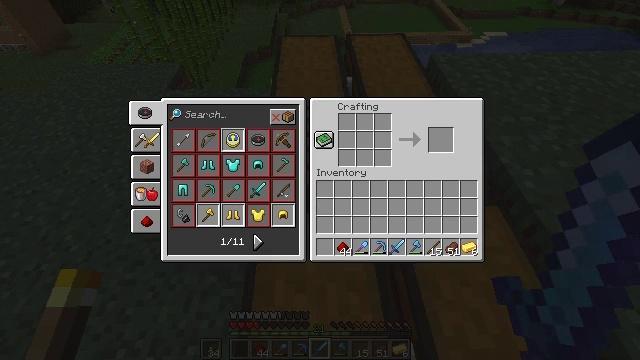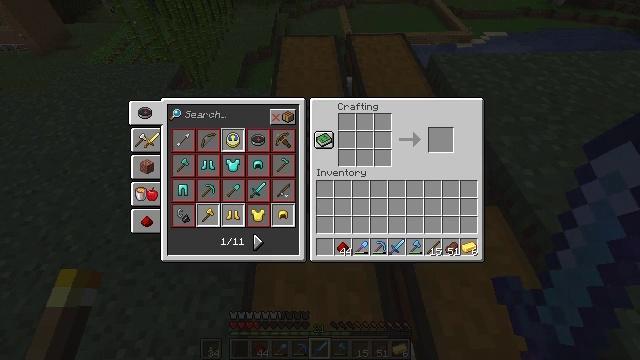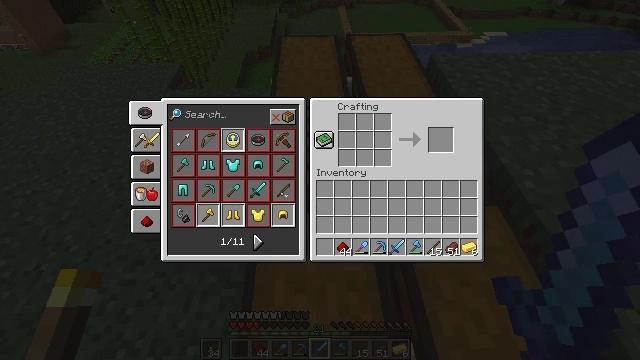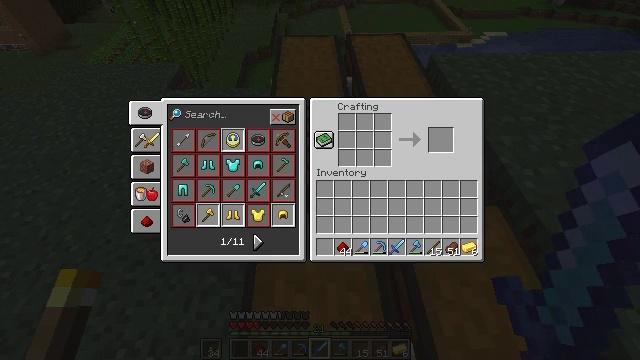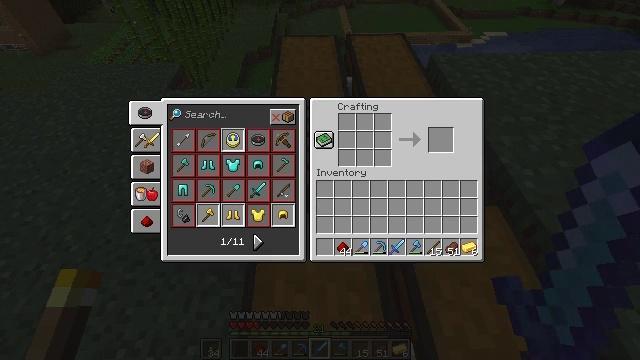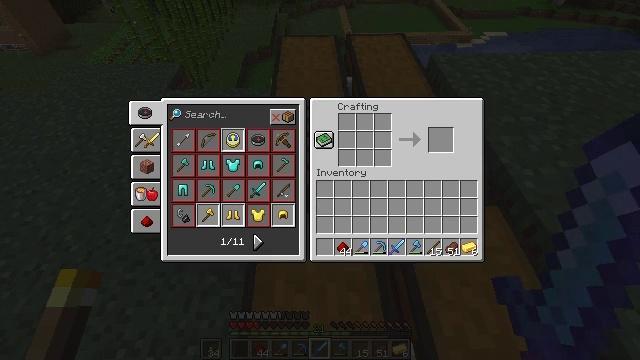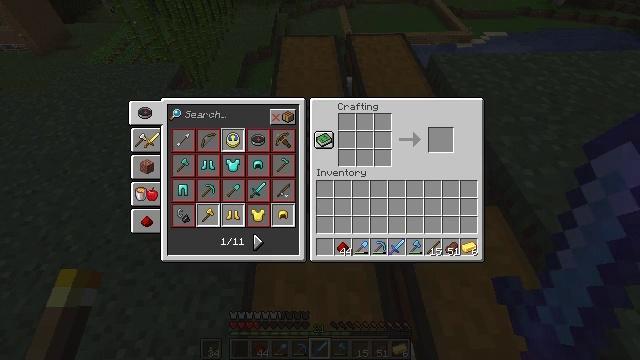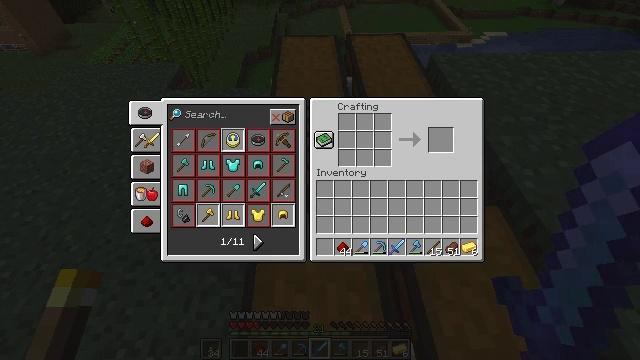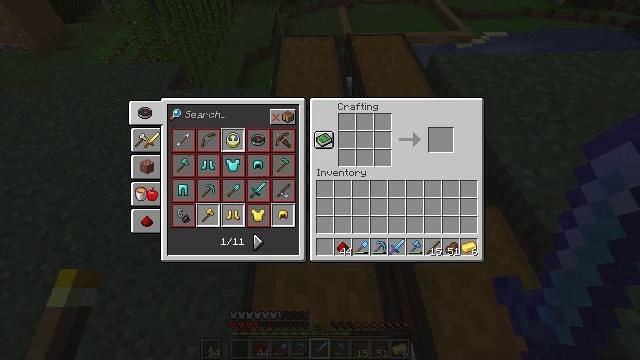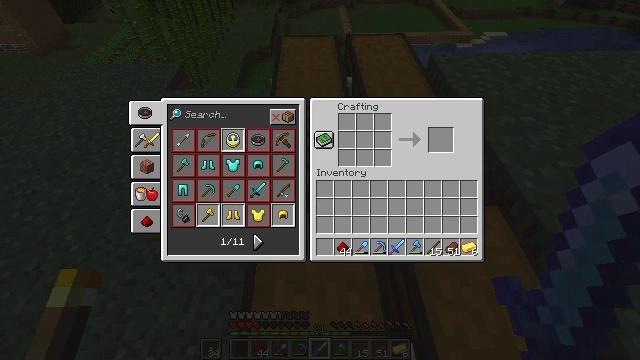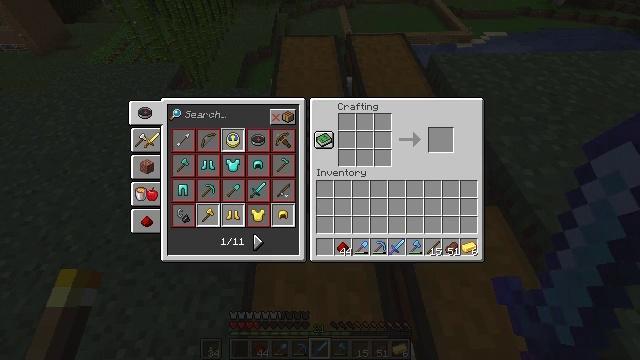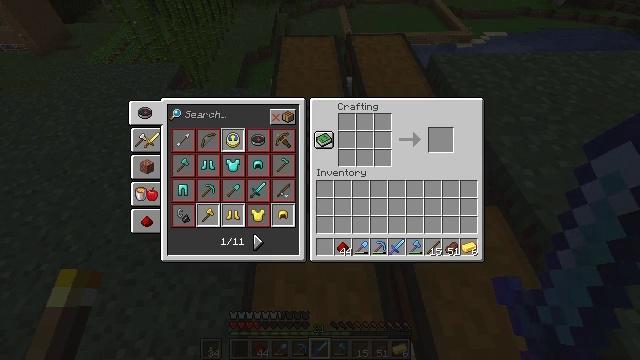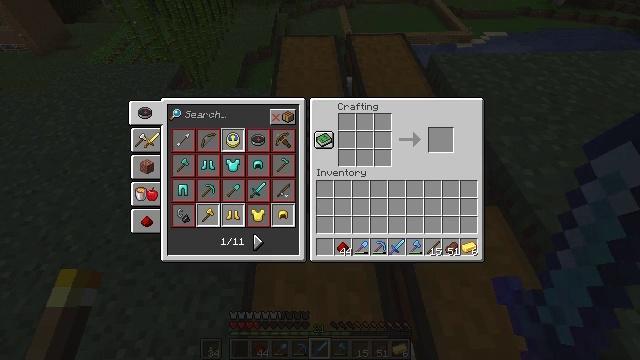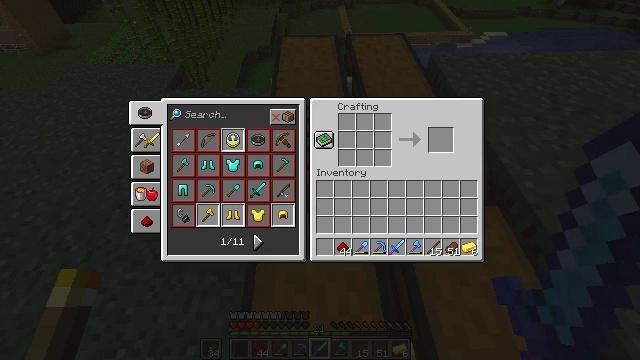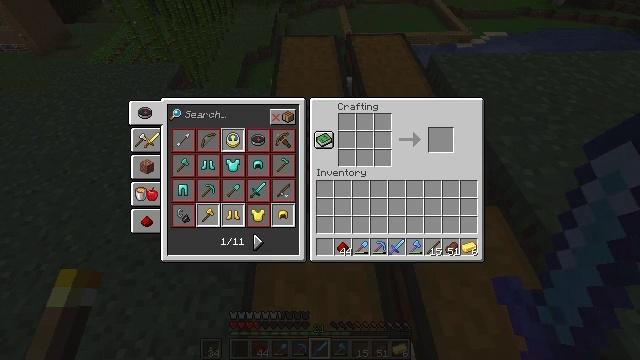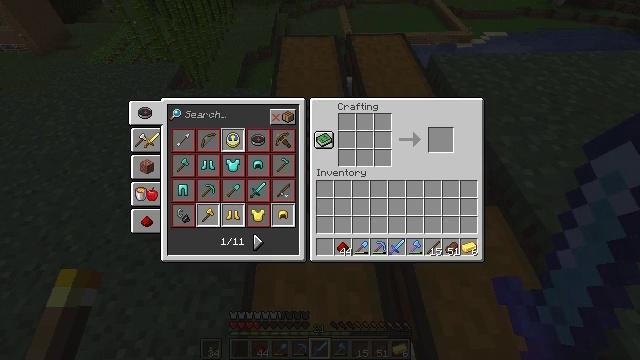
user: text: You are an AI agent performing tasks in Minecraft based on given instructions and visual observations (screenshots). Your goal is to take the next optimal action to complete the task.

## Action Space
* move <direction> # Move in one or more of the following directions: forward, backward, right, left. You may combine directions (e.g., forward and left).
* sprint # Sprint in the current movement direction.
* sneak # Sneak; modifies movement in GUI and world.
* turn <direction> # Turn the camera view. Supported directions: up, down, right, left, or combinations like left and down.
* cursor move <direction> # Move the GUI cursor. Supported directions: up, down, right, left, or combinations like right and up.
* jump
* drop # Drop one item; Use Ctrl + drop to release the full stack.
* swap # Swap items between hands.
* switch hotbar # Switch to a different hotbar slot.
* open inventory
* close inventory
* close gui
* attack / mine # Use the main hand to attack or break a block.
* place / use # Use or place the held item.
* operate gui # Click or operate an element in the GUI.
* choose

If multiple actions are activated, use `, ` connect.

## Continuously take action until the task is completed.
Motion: motion action
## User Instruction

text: Open the crafting table and craft powered rail.
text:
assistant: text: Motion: no_op
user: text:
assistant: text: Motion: no_op
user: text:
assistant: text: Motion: no_op
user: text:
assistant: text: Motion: no_op
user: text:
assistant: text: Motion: no_op
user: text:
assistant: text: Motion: no_op
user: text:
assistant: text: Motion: no_op
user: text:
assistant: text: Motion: no_op
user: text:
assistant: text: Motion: no_op
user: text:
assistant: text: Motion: no_op
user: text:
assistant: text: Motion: no_op
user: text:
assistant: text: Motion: no_op
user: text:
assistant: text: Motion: no_op
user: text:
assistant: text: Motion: no_op
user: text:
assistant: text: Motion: no_op
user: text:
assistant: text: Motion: no_op
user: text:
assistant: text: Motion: no_op
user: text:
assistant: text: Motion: no_op
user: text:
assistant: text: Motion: no_op
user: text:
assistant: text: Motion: no_op
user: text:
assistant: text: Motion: no_op
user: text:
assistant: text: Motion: no_op
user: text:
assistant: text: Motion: no_op
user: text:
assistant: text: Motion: no_op
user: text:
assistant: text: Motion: no_op
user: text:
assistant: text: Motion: no_op
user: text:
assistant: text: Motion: no_op
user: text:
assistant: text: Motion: no_op
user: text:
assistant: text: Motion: no_op
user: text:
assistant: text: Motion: no_op